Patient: sex M, age 68
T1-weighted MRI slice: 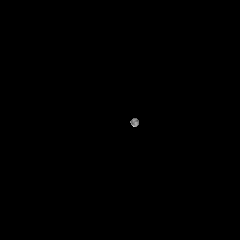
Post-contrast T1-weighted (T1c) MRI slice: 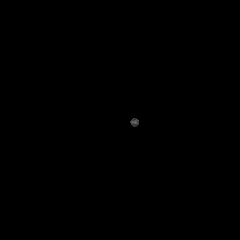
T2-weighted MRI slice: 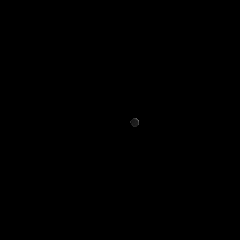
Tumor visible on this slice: no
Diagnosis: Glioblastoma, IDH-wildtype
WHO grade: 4